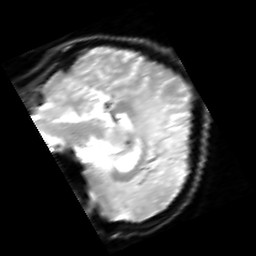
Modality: inplaneT2
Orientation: sagittal
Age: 22
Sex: female